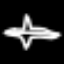
Label: airplane